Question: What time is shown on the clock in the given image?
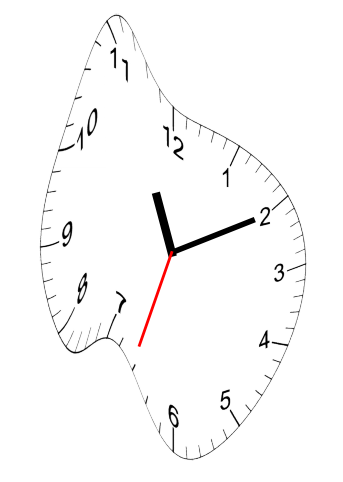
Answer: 11:10:33